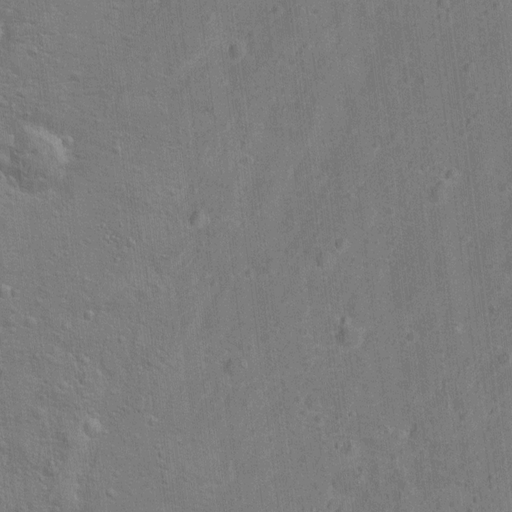
Classes present: Background